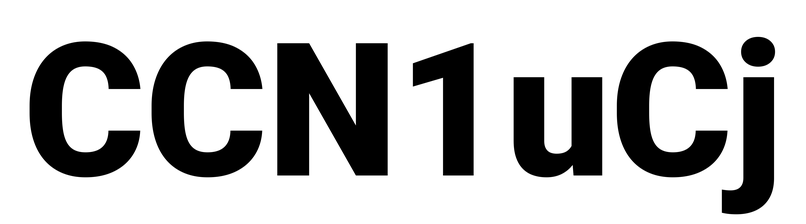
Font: Roboto_Black